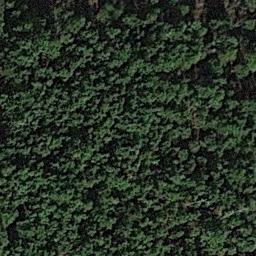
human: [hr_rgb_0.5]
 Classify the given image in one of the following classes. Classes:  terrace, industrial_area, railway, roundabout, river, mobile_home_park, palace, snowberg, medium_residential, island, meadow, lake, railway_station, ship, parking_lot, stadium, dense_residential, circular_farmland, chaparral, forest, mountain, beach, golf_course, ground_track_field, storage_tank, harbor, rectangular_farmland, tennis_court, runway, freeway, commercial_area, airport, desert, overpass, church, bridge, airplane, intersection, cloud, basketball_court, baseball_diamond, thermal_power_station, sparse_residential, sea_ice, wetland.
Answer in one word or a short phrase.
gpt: forest